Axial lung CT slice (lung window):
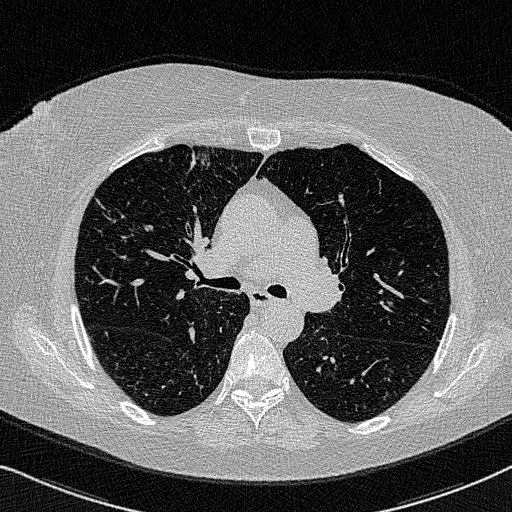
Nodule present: no